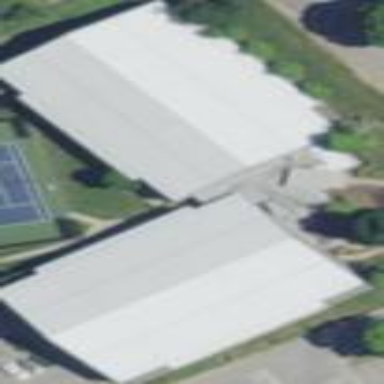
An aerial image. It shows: Building that houses fitness center.